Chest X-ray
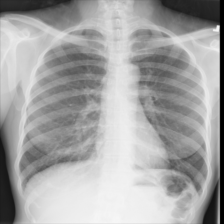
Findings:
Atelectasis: negative
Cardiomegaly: negative
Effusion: negative
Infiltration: negative
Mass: negative
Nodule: negative
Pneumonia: negative
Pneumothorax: negative
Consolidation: negative
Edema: negative
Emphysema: negative
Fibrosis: negative
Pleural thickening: negative
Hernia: negative